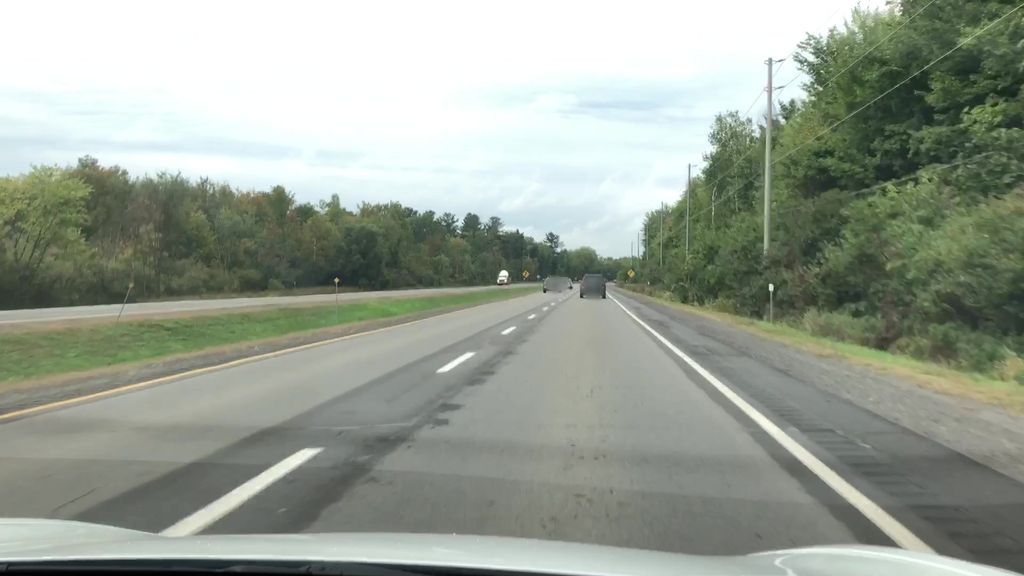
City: ottawa-gatineau